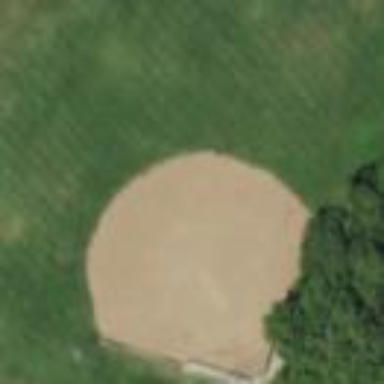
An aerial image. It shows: Grassy baseball pitch for leisure sports.